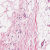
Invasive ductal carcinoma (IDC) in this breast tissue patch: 0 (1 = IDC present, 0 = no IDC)